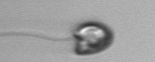
Label: flagellate_morphotype1